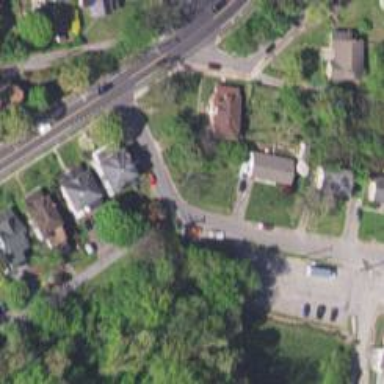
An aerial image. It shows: Alley classified as service road.